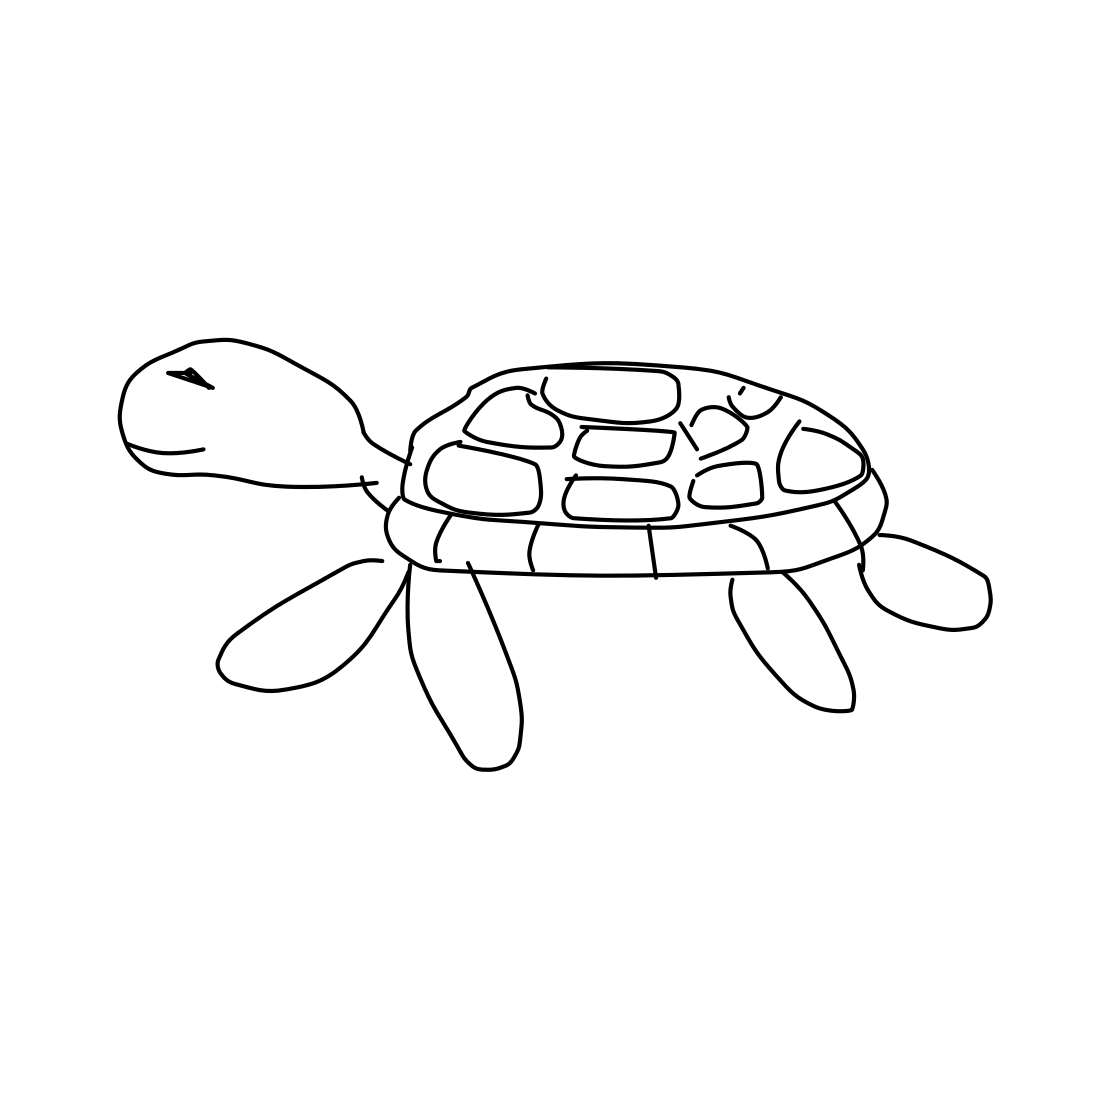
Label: sea turtle